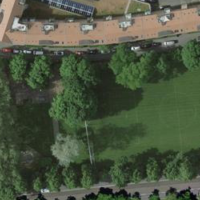
EUNIS habitat code: 53
Species observed at this site:
Corythucha ciliata